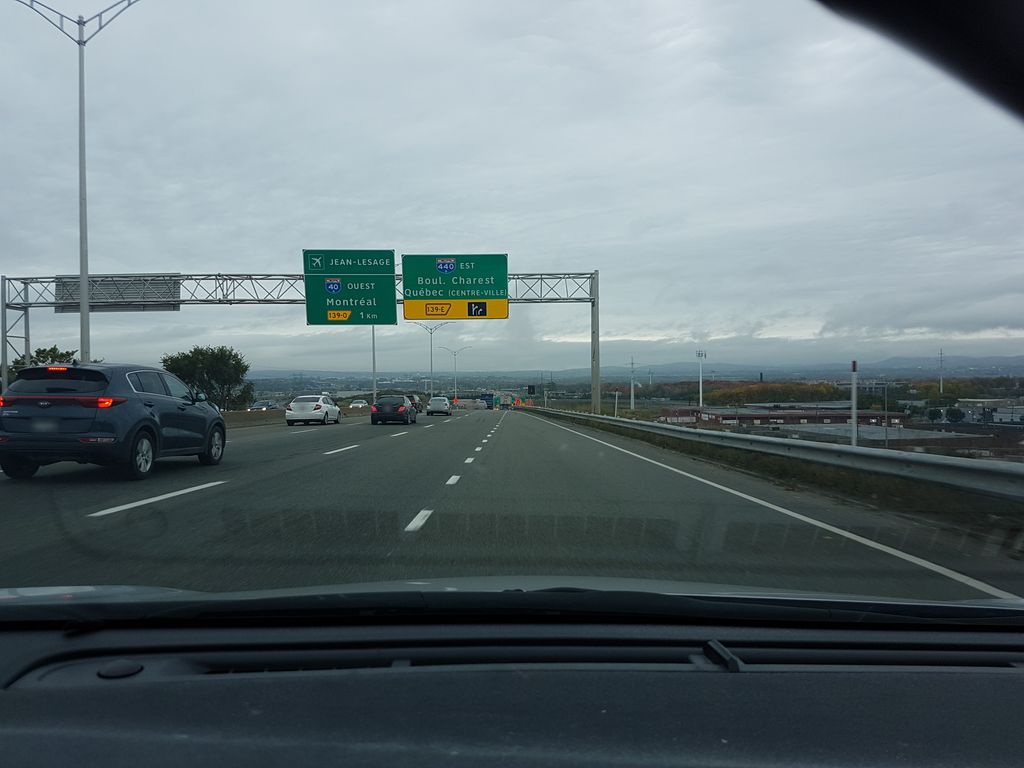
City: quebec_city